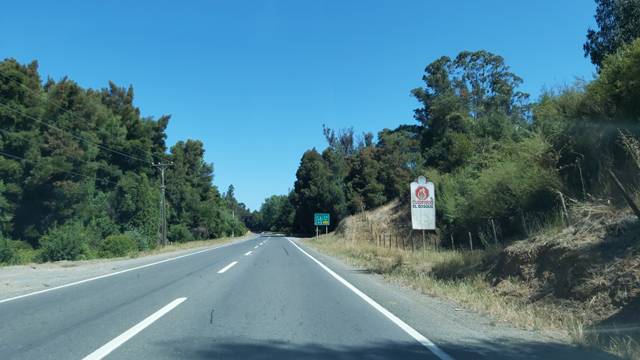
Region: Chile
Coordinates: -36.897, -73.058